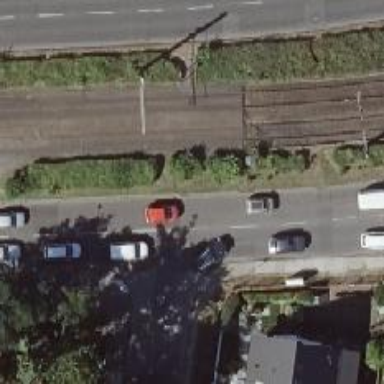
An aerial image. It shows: Secondary road with asphalt surface and lane markings.